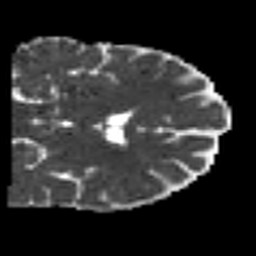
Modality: MD
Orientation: coronal
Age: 49
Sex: female
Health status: healthy
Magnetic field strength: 3 T
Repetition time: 9 s
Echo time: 0.093 s